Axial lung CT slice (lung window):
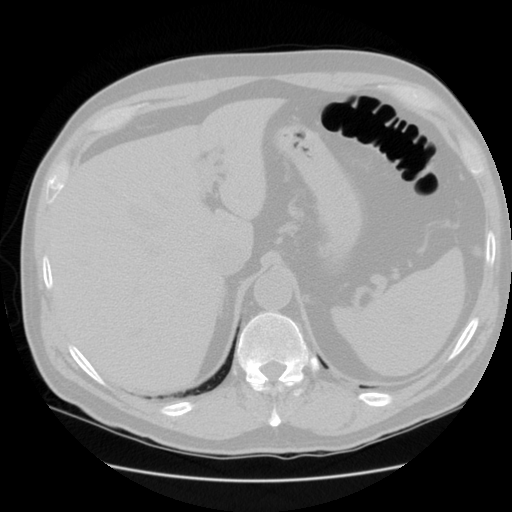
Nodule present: no